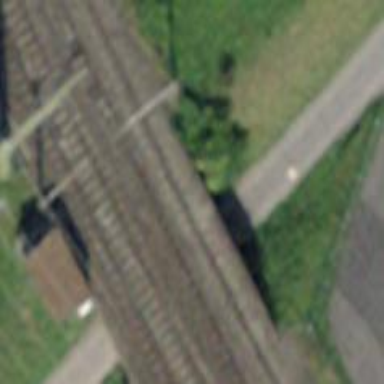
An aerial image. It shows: Bridge over electrified railway with contact line.